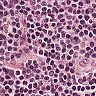
Metastatic tissue present: no